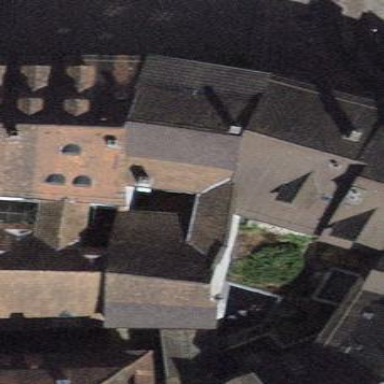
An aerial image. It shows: Building with tiled roof.